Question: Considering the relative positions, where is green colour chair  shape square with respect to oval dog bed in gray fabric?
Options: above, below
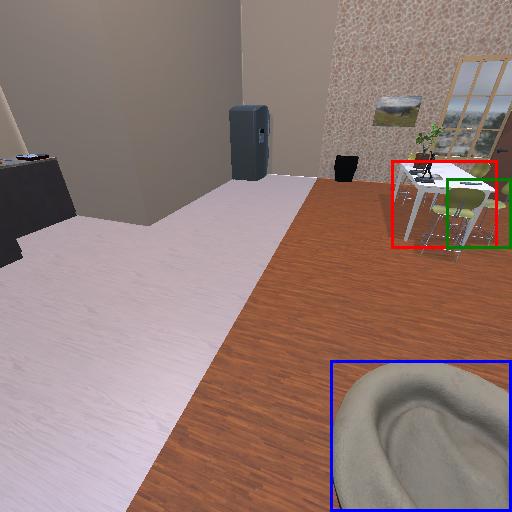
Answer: above